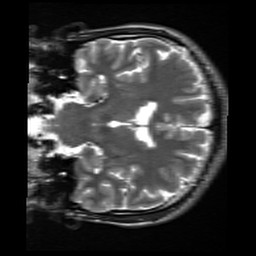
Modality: inplaneT2
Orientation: coronal
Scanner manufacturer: siemens
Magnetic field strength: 3 T
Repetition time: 7.02 s
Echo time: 0.069 s